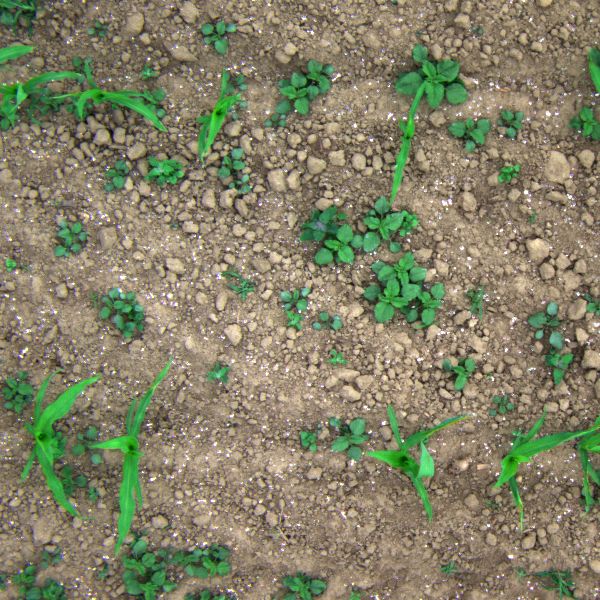
Acquisition date: 2023-06-06
Tile: 0670
Annotated plant instances:
label: amaranth
label: amaranth
label: quickweed
label: amaranth
label: amaranth
label: weed_other
label: amaranth
label: barnyard_grass
label: amaranth
label: quickweed
label: amaranth
label: amaranth
label: amaranth
label: amaranth
label: quickweed
label: quickweed
label: amaranth
label: amaranth
label: weed_other
label: quickweed
label: amaranth
label: amaranth
label: amaranth
label: maize
label: amaranth
label: amaranth
label: amaranth
label: amaranth
label: amaranth
label: barnyard_grass
label: amaranth
label: amaranth
label: amaranth
label: amaranth
label: quickweed
label: amaranth
label: amaranth
label: amaranth
label: weed_other
label: amaranth
label: amaranth
label: maize
label: maize
label: amaranth
label: amaranth
label: amaranth
label: amaranth
label: maize
label: amaranth
label: maize
label: barnyard_grass
label: barnyard_grass
label: amaranth
label: maize
label: barnyard_grass
label: amaranth
label: maize
label: amaranth
label: amaranth
label: amaranth
label: amaranth
label: amaranth
label: amaranth
label: amaranth
label: amaranth
label: amaranth
label: quickweed
label: maize
label: maize
label: amaranth
label: amaranth
label: amaranth
label: amaranth
label: barnyard_grass
label: amaranth
label: amaranth
label: amaranth
label: amaranth
label: amaranth
label: amaranth
label: amaranth
label: amaranth
label: amaranth
label: barnyard_grass
label: maize
label: amaranth
label: maize
label: barnyard_grass
label: amaranth
label: amaranth
label: weed_other
label: amaranth
label: amaranth
label: amaranth
label: weed_other
label: amaranth
label: barnyard_grass
label: barnyard_grass
label: quickweed
label: quickweed
label: barnyard_grass
label: barnyard_grass
label: weed_other
label: weed_other
label: amaranth
label: amaranth
label: barnyard_grass